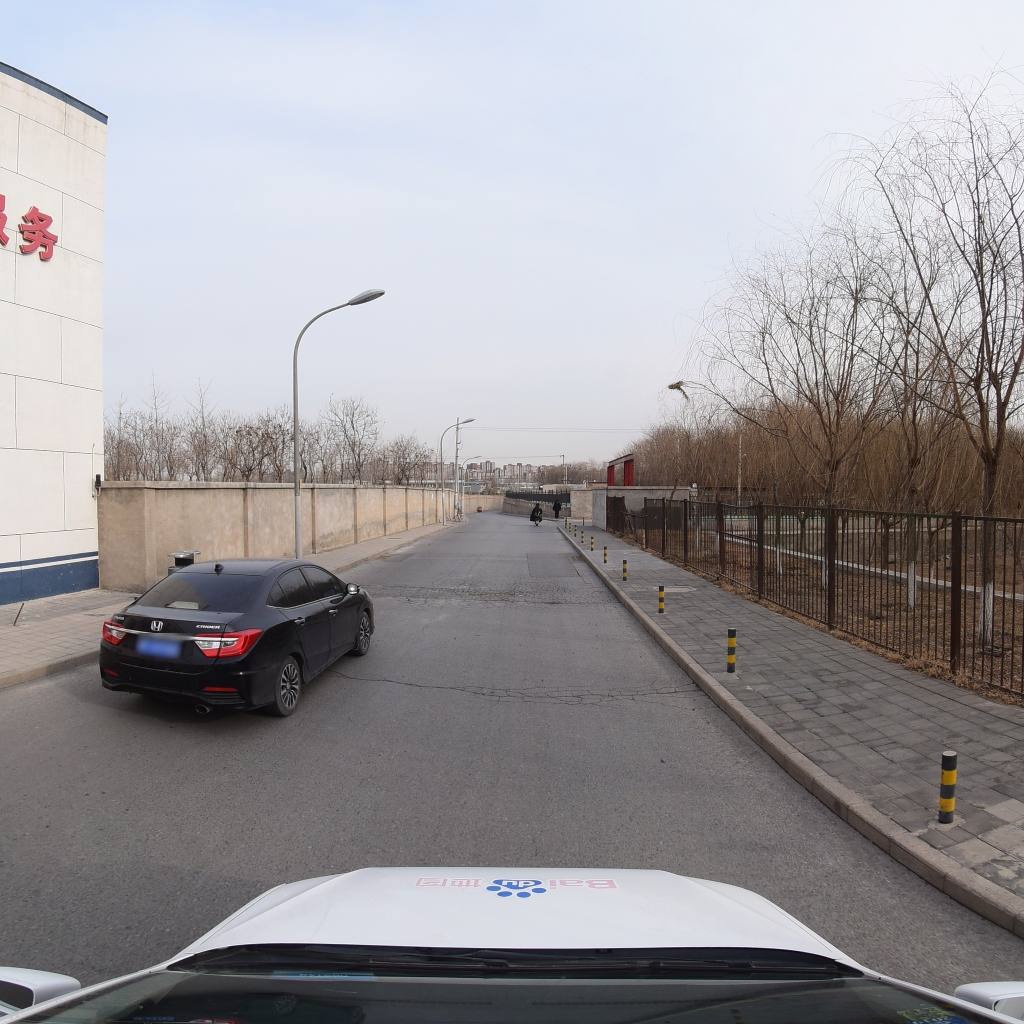
Region: Fengtai
Road damage annotations: alligator crack, alligator crack